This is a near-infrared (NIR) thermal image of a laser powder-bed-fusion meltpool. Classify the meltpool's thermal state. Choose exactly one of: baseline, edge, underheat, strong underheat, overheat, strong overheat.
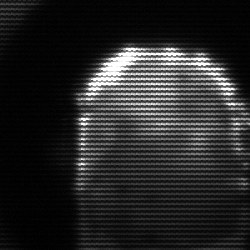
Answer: baseline